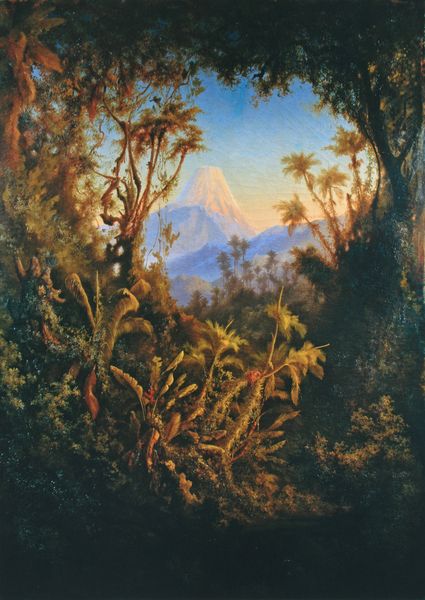
Titel: Der Vulkan von Tolima
Künstler: Albert Berg
Standort: Potsdam
Institution: Stiftung Preußische Schlösser und Gärten Berlin-Brandenburg, Gemäldesammlun
Schlagwörter: baum, berg, blau, blätter, dunkel, gemälde, himmel, laub, schatten, weiß, wolken, bäume, gelb, grün, landschaft, ocker, äste, abend, blumen, braun, licht, orange, schwarz, vordergrund, ausblick, blick, blüte, eis, rot, schnee, weg, wolke, beige, weit, bild, öl, ferne, morgen, natur, strauch, weite, zweige, busch, büsche, sonne, sträucher, gold, pflanze, pflanzen, rosa, wald, kreis, rund, früchte, aussicht, berge, gebirge, gipfel, gletscher, sonnenlicht, sonnenuntergang, romantik, wild, farn, palme, exotik, hoch, durchblick, vulkan, fern, lichtung, beeren, loch, flora, gewächse, unterholz, laubwerk, dickicht, blattwerk, urwald, palmen, wildnis, grpn, herz, lianen, gestrüpp, farne, dschungel, naturbild, tropisch, tropen, fujiyama, kilimandscharo, pflanzemn, vulkn, eisgipfel, vulkkan, durch ein dichtes gestrüpp üppiger flora, vulkann, gestrüll, linsenförmig